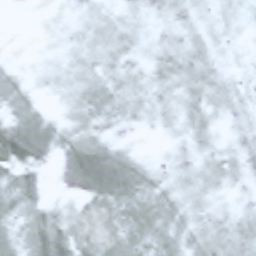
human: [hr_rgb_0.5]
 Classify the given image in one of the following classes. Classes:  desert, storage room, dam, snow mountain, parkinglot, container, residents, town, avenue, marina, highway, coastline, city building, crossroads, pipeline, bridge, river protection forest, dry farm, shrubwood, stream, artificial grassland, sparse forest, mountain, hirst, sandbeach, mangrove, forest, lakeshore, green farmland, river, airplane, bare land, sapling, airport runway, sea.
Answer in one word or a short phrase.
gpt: snow mountain